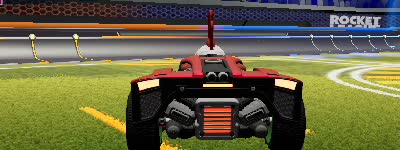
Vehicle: breakout